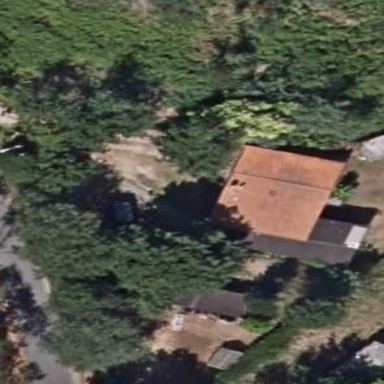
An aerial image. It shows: Simple house.